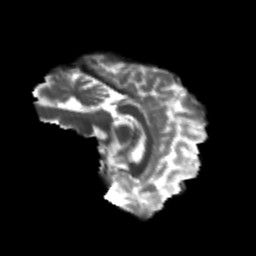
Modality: T2w
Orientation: sagittal
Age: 20
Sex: male
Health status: healthy
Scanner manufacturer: philips
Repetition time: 7.39 s
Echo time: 0.08599 s